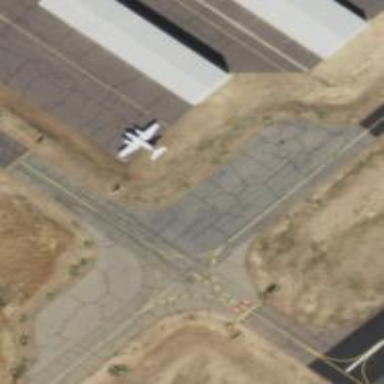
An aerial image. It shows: Image of taxiway at airport.